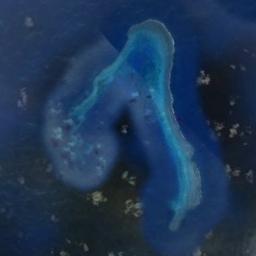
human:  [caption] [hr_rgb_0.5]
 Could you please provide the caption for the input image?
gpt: A curved island in the blue ocean .

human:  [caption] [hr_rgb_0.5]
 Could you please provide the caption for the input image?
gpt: There are many islands of different shapes .

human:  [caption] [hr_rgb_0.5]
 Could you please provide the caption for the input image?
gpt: The islands are mostly green .

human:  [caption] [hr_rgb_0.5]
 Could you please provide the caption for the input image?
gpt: Some islands are surrounded by deep blue waters .

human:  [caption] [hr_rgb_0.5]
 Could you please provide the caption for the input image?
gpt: There are some clouds over the strip of blue island in a blue sea .